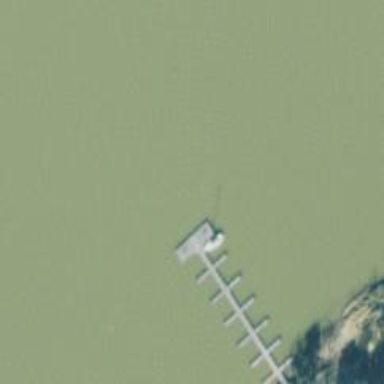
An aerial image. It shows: Man-made pier.